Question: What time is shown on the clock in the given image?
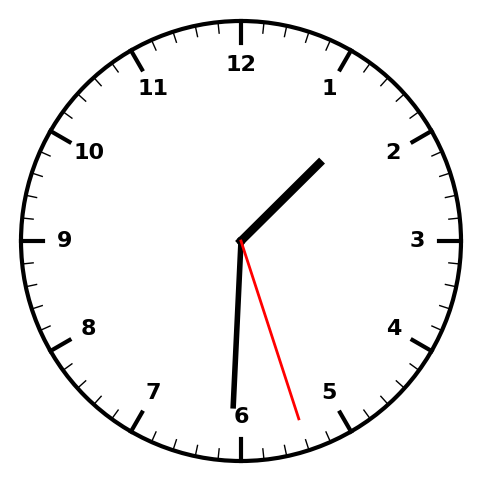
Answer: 01:30:27